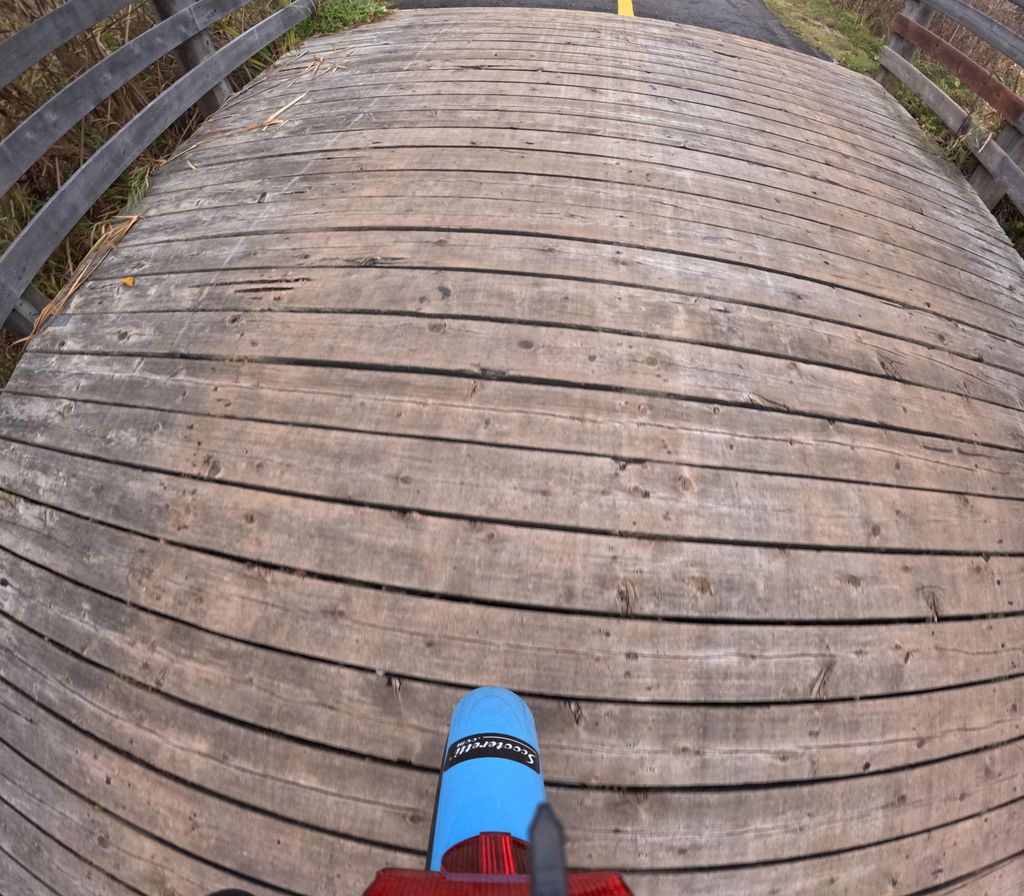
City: ottawa-gatineau